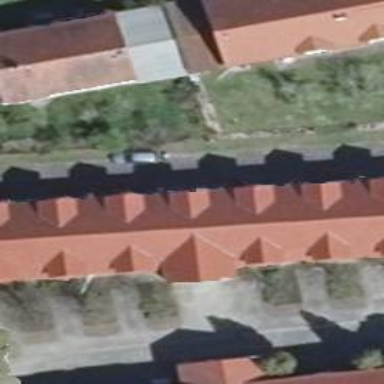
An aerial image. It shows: Building with identifiable parts.